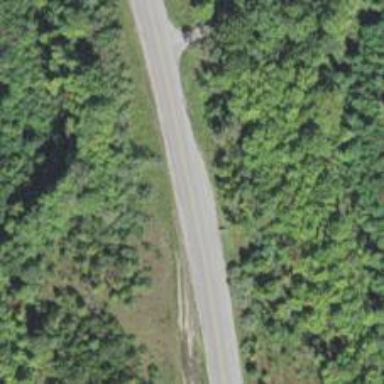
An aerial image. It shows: Unclassified road.